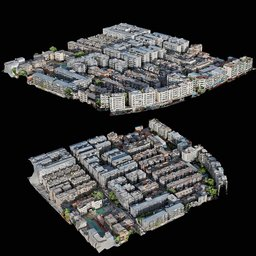
Label: architecture